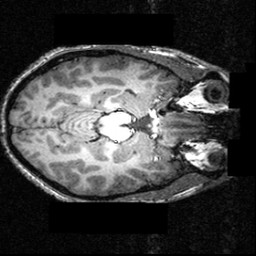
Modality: T1w
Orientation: axial
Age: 16
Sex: male
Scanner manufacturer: siemens
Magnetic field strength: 3.951 T
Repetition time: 1.5 s
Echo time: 0.00335 s